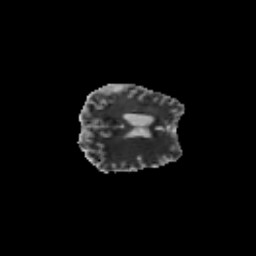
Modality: MD
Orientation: axial
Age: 43
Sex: male
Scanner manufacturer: siemens
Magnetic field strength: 3 T
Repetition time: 8.9 s
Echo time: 0.088 s